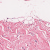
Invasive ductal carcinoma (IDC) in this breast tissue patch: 0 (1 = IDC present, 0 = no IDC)